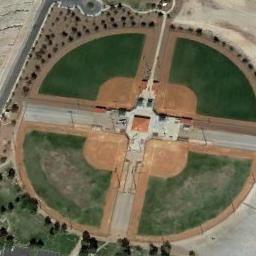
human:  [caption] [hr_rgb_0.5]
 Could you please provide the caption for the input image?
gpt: Four baseball diamonds are field in a circle distributed around the two roads .

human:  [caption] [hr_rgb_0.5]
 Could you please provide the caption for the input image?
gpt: There are four baseball diamonds in the grass along the roads surrounded by the wasteland .

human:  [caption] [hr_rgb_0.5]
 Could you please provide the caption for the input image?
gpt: There is a lot of vegetation near the baseball field .

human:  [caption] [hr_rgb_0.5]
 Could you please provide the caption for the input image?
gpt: Four baseball diamonds form a circle .

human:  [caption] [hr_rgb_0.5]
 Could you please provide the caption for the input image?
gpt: Four baseball diamonds adjacent to each other make up a circle and some trees beside .